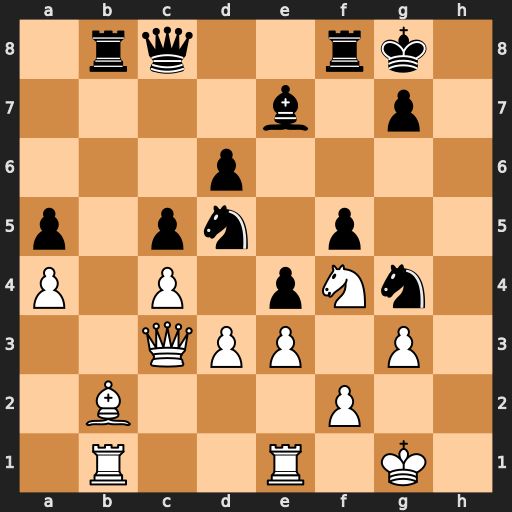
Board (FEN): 1rq2rk1/4b1p1/3p4/p1pn1p2/P1P1pNn1/2QPP1P1/1B3P2/1R2R1K1
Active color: w
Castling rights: -
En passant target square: -
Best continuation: Qxg7#